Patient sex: M
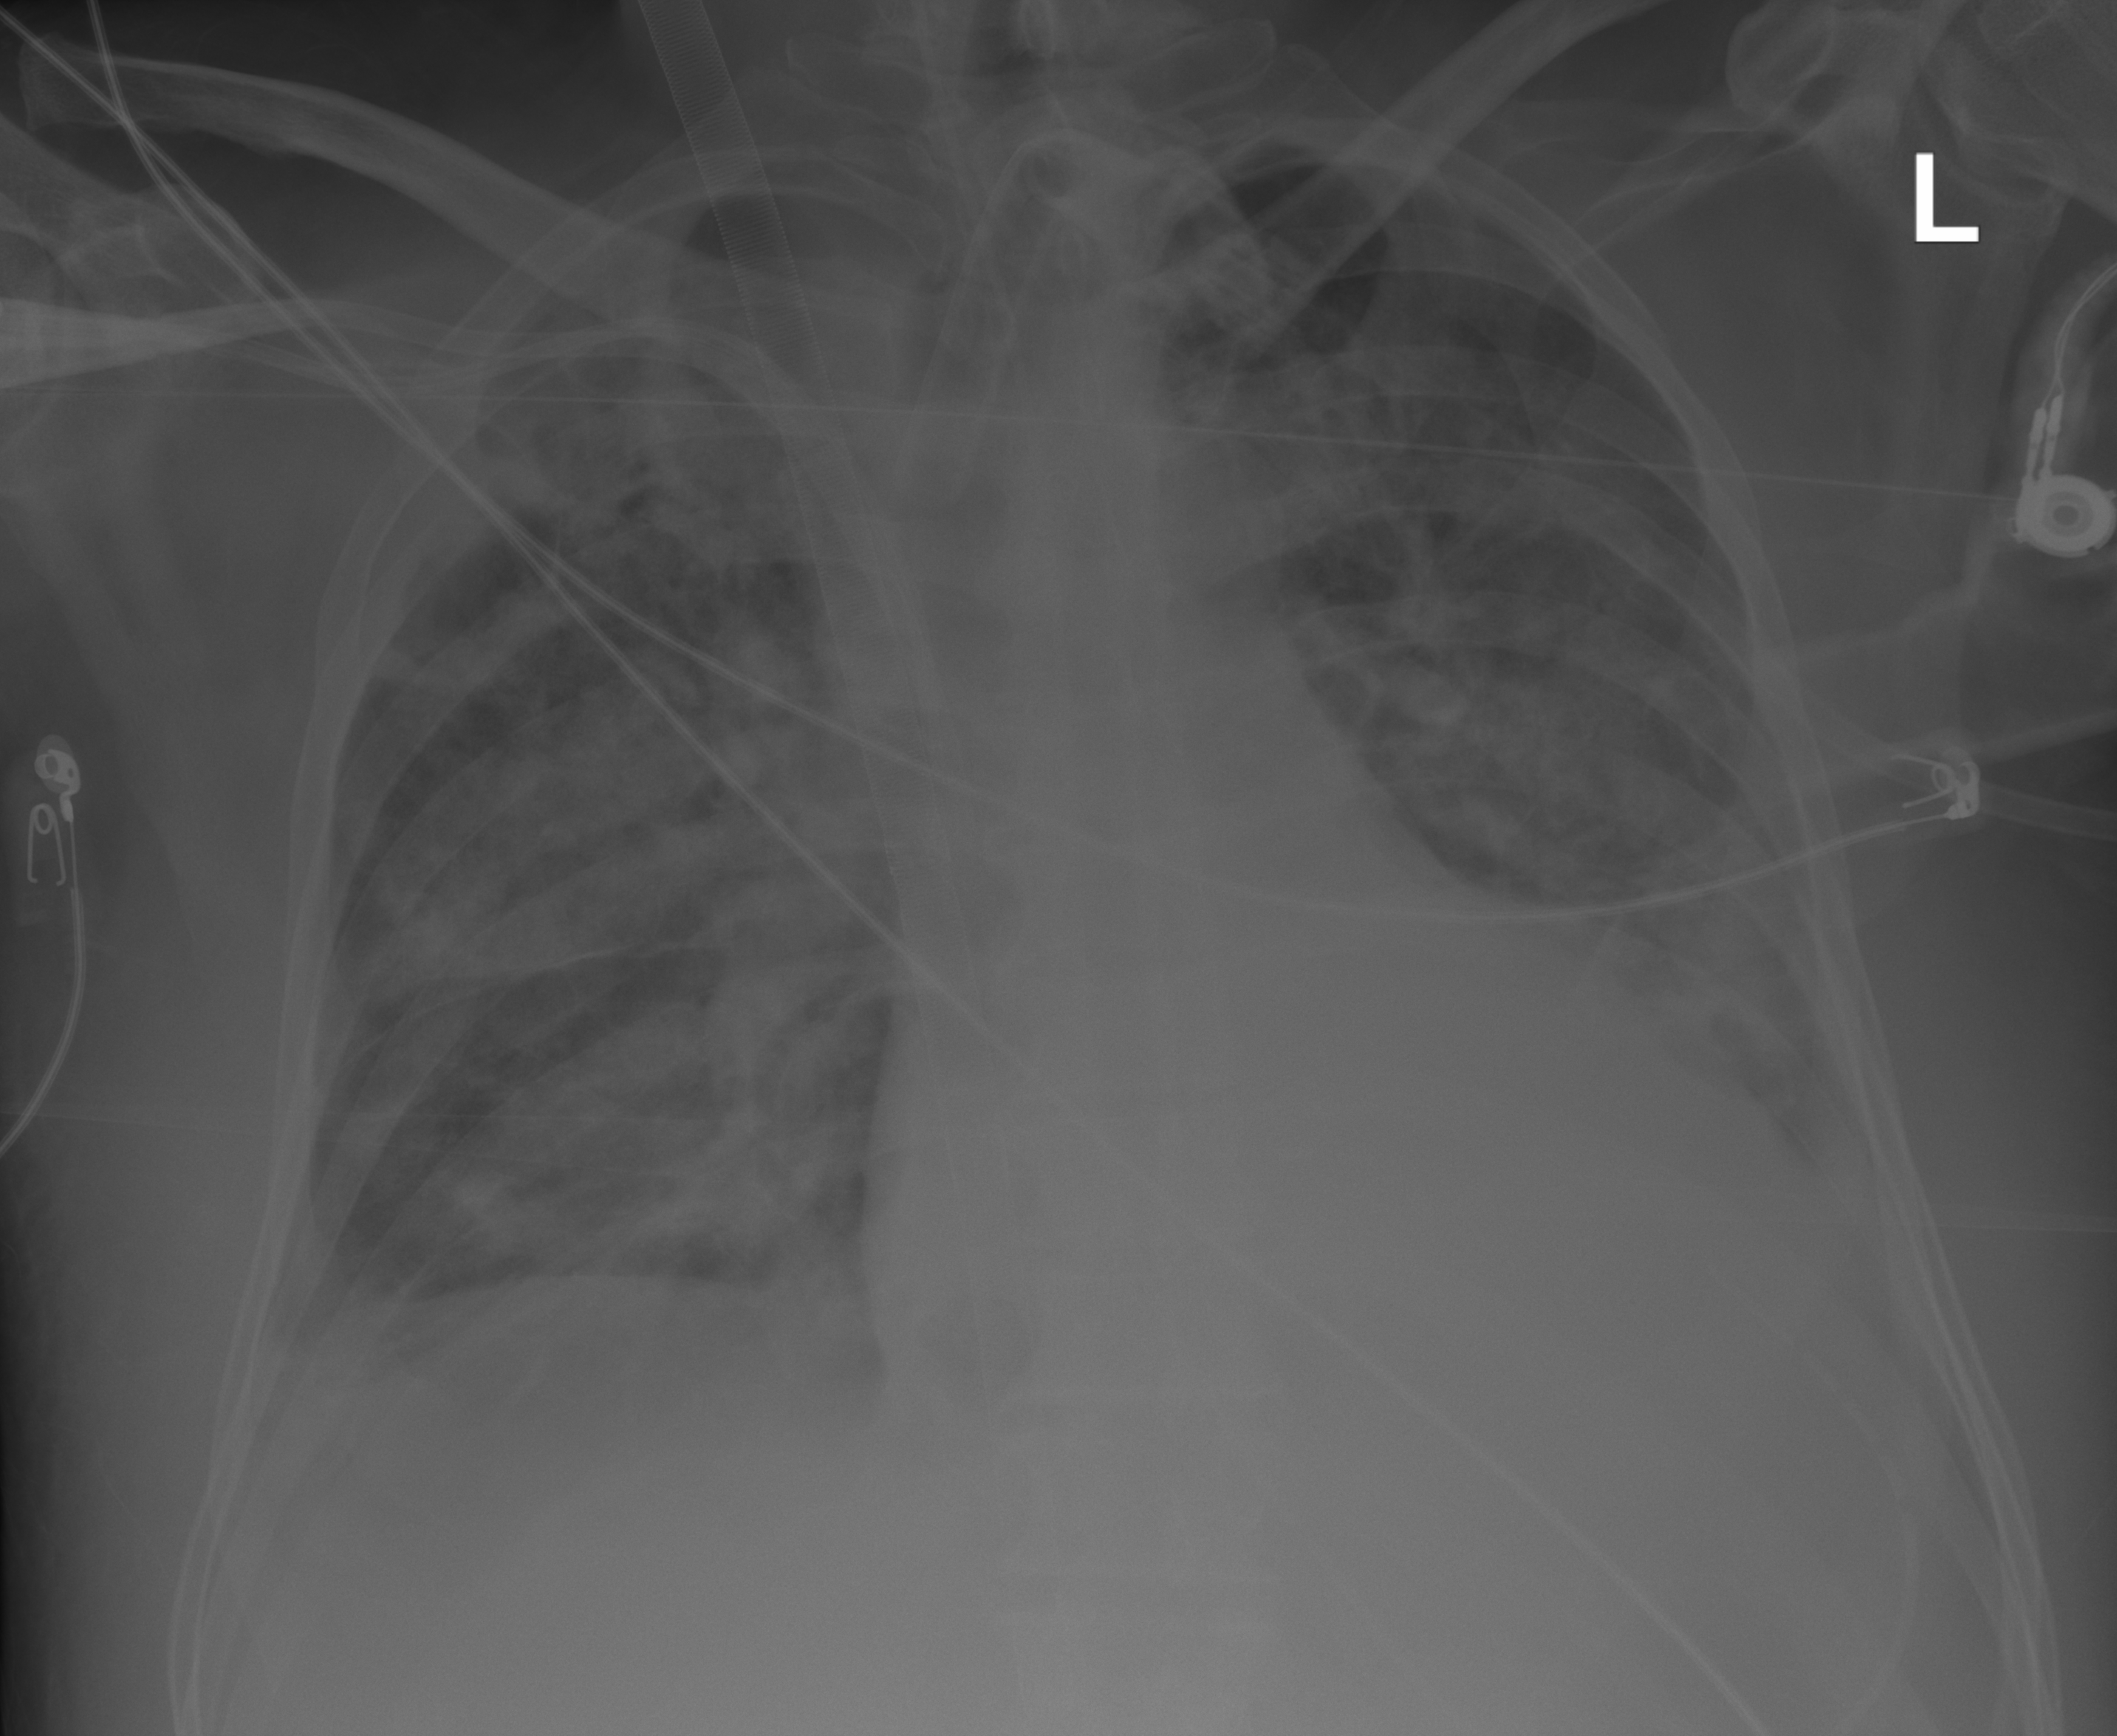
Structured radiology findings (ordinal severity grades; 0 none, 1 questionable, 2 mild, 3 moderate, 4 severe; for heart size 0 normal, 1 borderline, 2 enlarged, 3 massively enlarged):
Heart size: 2
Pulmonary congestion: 2
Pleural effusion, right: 2
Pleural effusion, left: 2
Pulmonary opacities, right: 3
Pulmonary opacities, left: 3
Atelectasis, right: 2
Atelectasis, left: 2